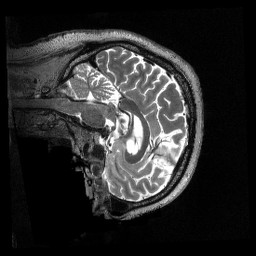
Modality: T2w
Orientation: sagittal
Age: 66
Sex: male
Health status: healthy
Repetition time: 3.2 s
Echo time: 0.563 s